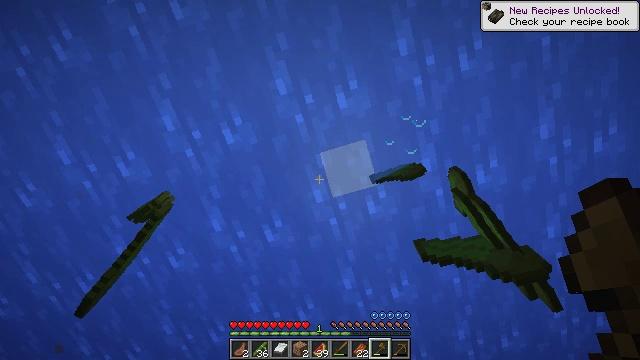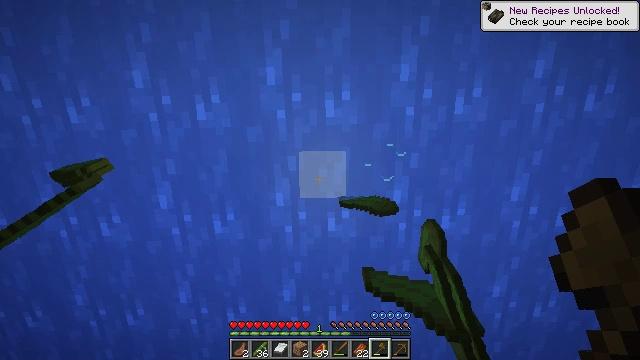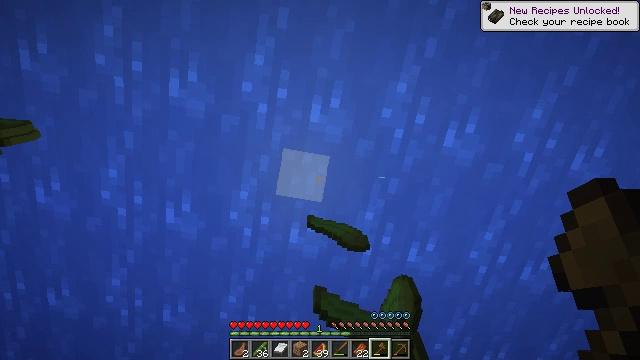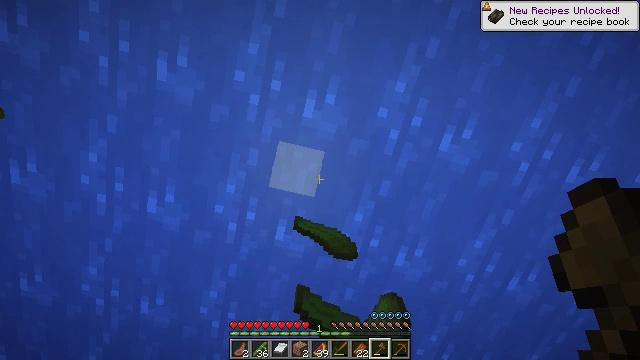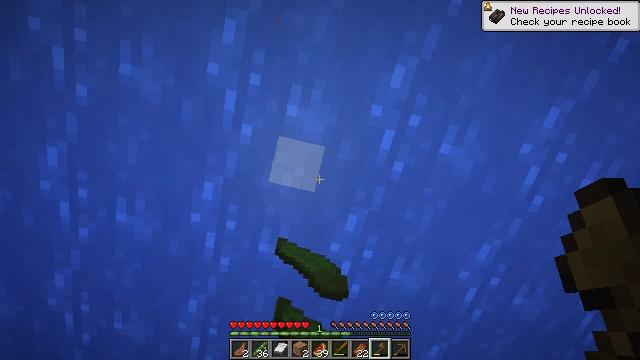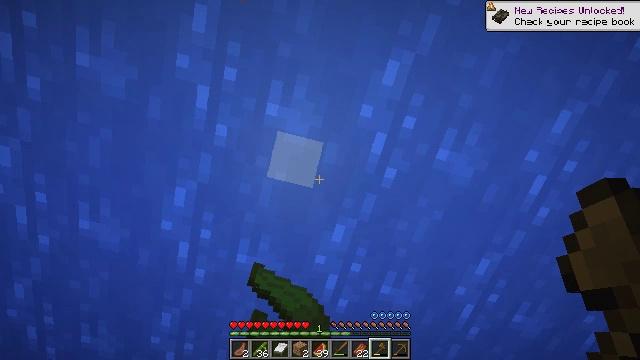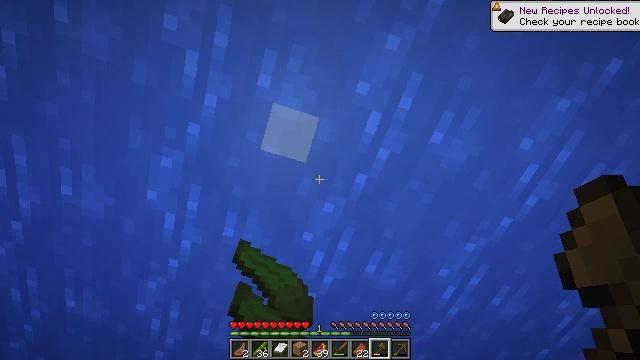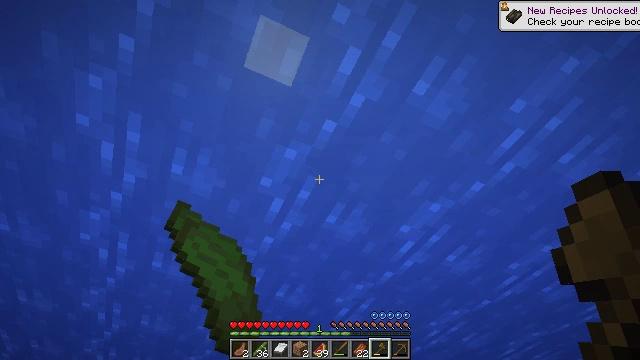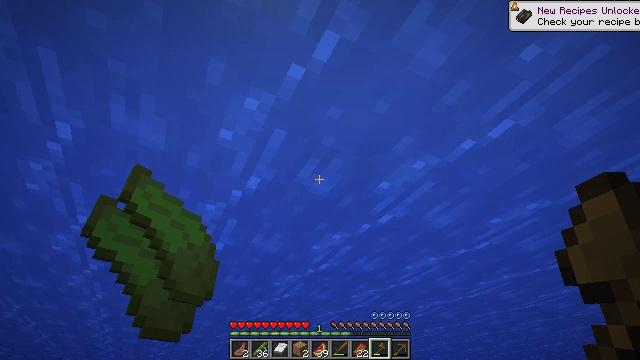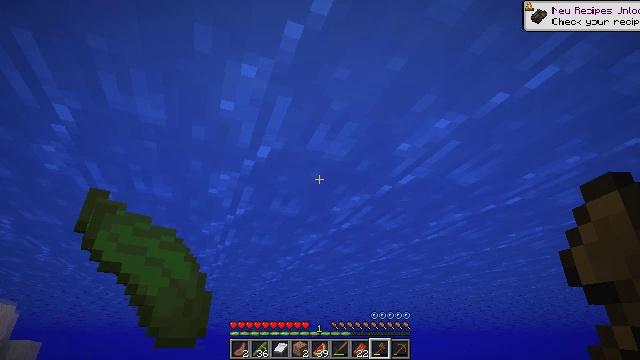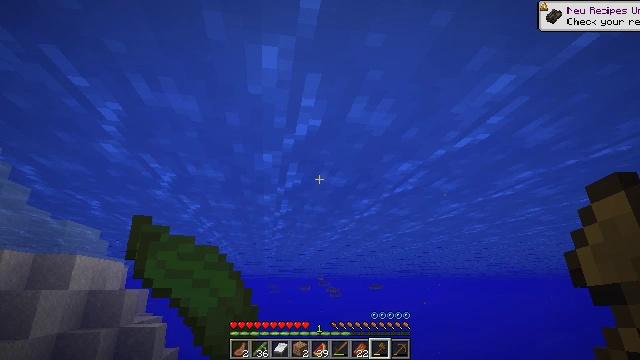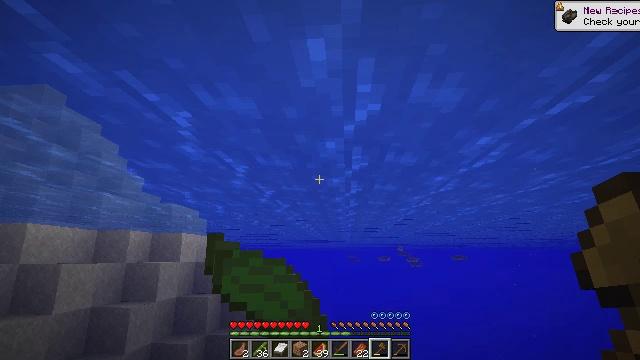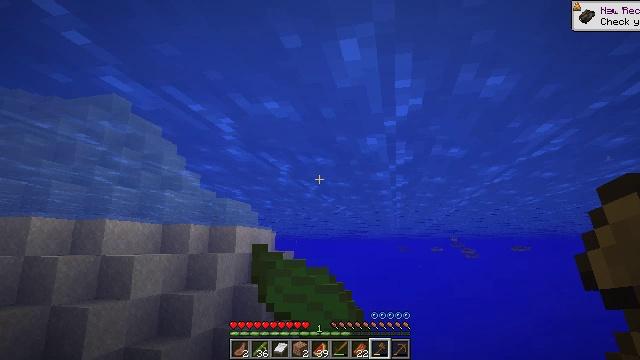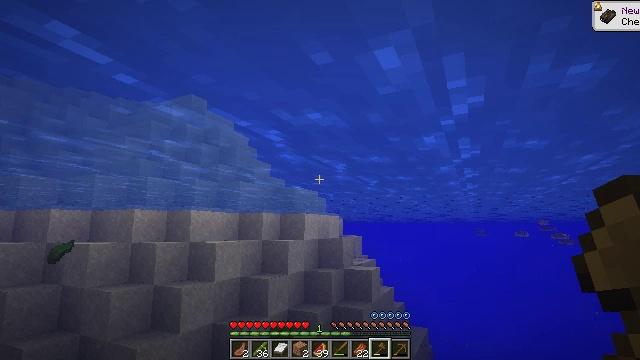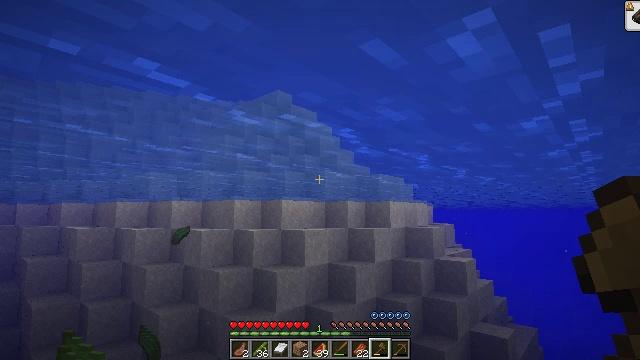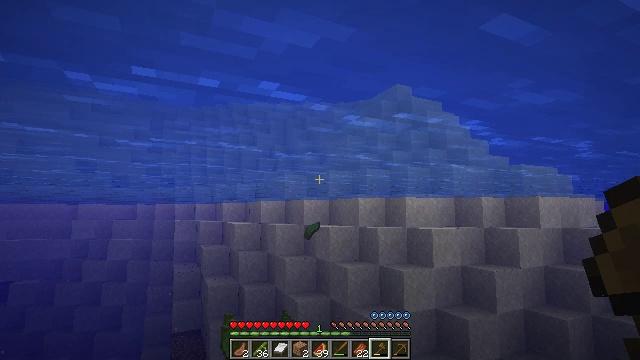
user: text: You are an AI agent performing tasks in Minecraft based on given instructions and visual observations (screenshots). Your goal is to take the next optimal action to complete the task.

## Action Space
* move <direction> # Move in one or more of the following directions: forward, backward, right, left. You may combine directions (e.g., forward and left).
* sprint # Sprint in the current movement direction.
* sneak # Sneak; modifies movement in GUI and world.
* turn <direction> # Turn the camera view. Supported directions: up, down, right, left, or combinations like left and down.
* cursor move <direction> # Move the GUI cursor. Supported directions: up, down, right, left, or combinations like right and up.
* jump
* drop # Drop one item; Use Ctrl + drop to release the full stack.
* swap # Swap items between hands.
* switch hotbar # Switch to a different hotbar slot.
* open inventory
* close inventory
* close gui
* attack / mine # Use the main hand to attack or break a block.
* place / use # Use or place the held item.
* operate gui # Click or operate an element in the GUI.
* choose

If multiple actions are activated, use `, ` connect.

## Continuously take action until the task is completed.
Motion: motion action
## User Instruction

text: Gather cactus by attacking it.
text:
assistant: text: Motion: move right, turn right, jump
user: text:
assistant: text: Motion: move right, turn right, jump
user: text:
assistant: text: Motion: move right, turn right, jump
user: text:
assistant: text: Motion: move right, jump
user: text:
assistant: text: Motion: move right, jump
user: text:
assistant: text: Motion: move right, turn right and down, jump
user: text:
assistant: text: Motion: move right, turn right and down, jump
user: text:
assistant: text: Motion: move forward and move right, turn right and down, jump
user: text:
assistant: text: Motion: move forward and move right, turn left and down, jump
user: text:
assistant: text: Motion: move forward and move right, turn left and down, jump
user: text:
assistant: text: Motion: move forward and move right, turn left and down
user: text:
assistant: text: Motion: move forward, turn left and down
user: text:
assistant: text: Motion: move forward, turn left and down
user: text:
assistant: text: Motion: move forward, turn left and down
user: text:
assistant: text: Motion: move forward, turn left
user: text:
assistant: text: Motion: move forward, turn left
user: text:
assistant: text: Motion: move forward, turn left and down
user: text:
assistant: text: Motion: move forward, turn left and down
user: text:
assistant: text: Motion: move forward, turn left and down, jump
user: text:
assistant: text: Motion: move forward, turn left, jump
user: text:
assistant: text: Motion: move forward, turn right, jump
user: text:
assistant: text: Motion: move forward, turn right, jump
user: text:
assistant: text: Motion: move forward, jump
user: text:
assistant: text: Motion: move forward, jump
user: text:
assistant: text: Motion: move forward, jump
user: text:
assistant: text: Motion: move forward, jump
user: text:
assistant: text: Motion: move forward, turn right, jump
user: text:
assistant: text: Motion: move forward, turn right and down, jump
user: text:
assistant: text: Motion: move forward, turn right and down, jump
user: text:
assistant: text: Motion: move forward, turn right and down, jump